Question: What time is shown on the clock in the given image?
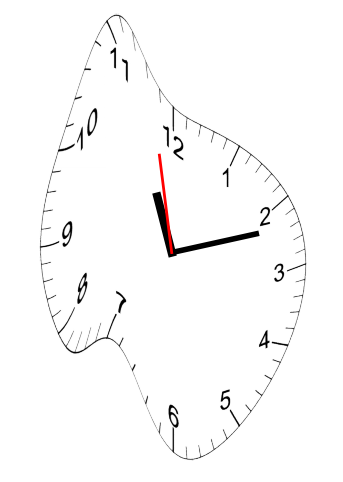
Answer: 11:11:58